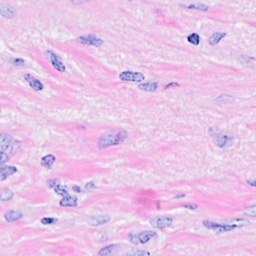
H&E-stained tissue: Breast